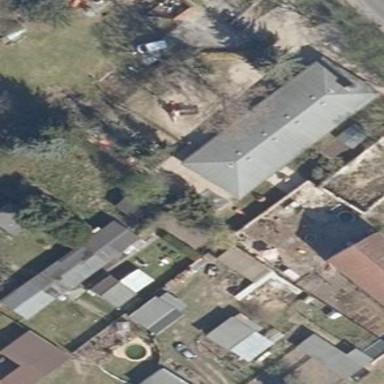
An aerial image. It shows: Kindergarten building.